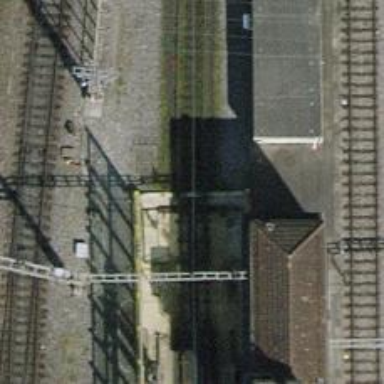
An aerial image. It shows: Single-track electrified railway siding with contact line for service.